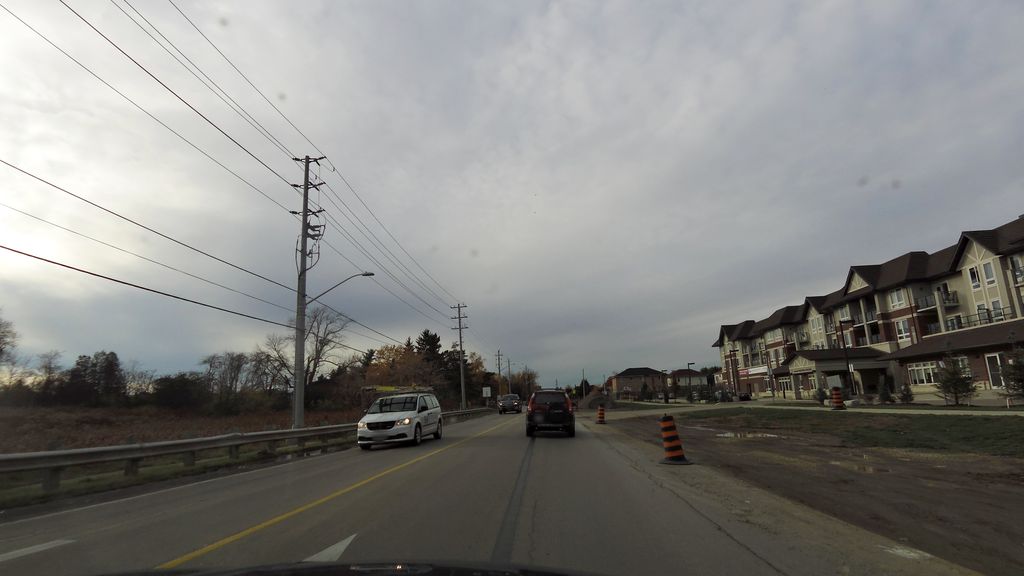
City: hamilton